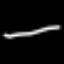
Label: line